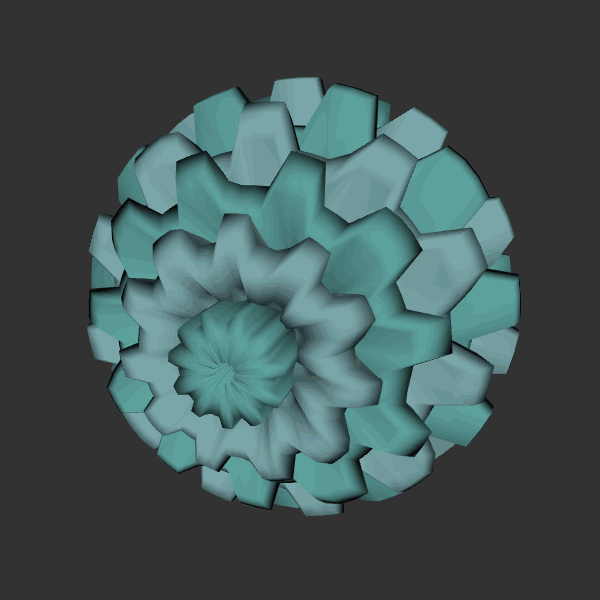
Background: dark